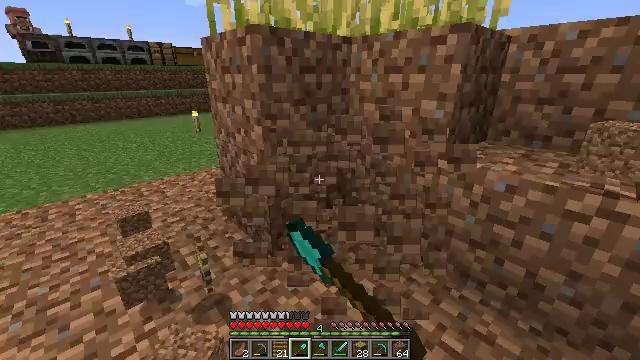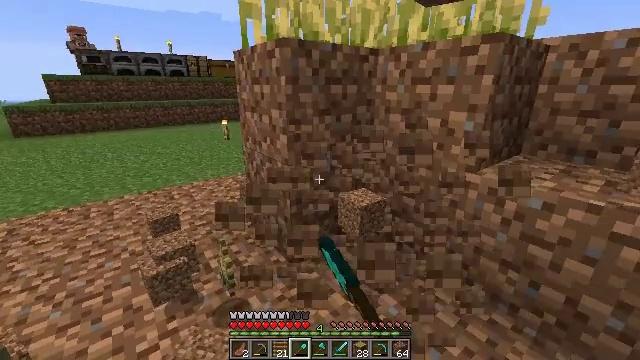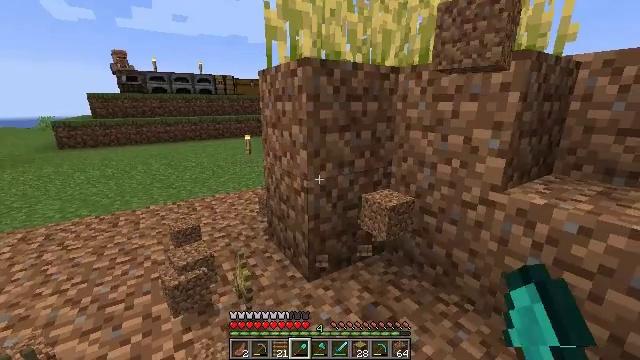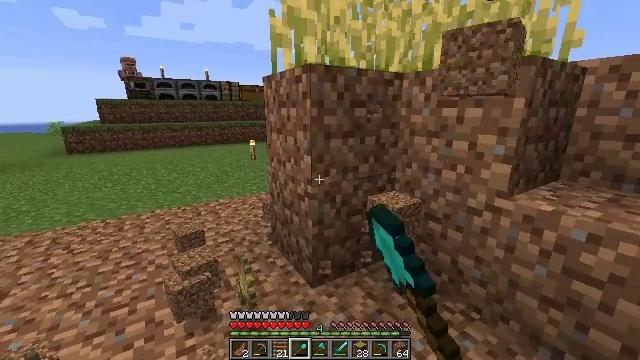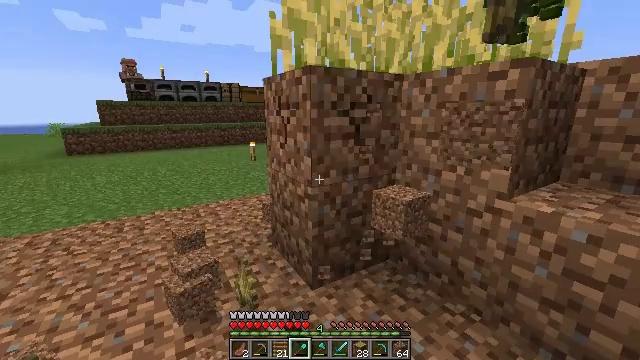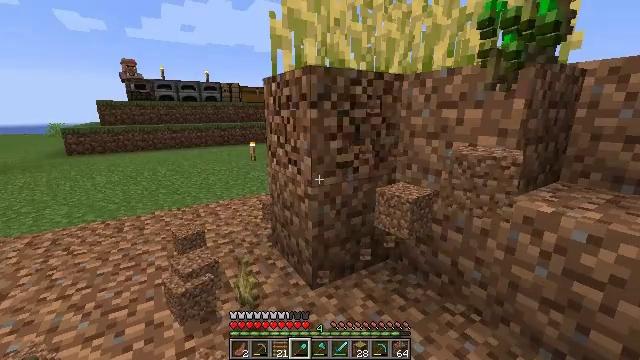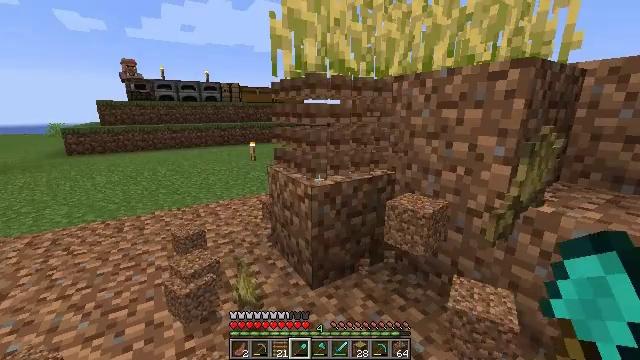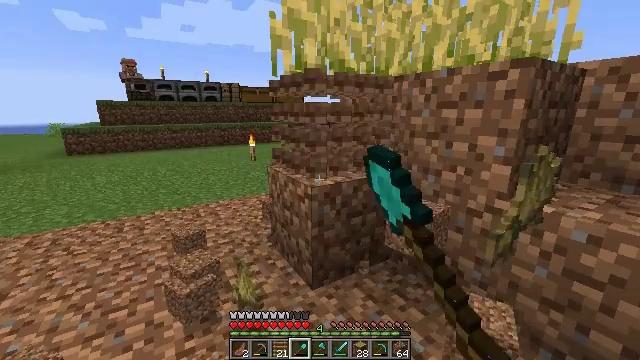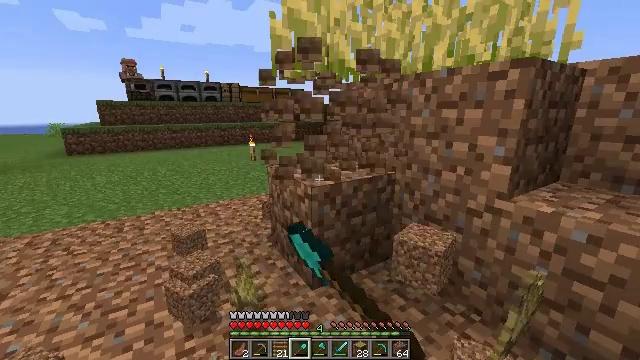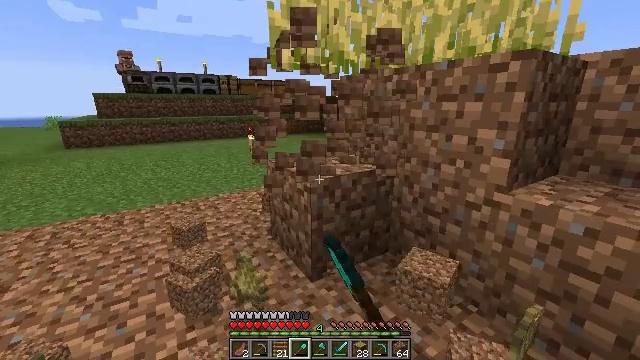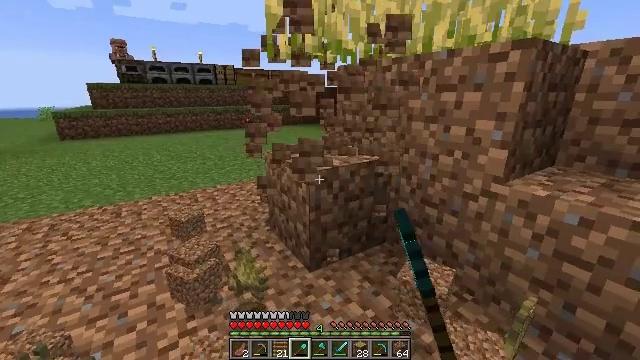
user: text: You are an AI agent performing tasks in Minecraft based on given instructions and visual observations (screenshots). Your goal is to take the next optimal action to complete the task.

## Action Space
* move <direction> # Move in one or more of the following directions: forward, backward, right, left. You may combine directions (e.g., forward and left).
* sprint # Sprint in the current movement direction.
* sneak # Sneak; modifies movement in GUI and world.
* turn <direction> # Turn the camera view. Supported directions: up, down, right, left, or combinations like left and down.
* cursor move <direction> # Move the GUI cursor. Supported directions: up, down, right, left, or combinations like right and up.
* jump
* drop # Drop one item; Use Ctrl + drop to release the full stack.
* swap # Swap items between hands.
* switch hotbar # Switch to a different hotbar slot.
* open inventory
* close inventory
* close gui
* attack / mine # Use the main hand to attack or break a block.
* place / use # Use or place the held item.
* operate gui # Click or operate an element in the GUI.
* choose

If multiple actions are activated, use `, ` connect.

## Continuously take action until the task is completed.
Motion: motion action
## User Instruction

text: Break the farmland to revert it to dirt.
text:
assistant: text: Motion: turn left and up, attack / mine
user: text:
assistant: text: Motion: turn left and up, attack / mine
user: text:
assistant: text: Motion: turn up, attack / mine
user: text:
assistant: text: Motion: attack / mine
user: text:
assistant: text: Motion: attack / mine
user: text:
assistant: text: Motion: attack / mine
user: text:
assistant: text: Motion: attack / mine
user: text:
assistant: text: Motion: attack / mine
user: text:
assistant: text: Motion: turn down, attack / mine
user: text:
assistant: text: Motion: turn down, attack / mine
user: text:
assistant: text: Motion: attack / mine